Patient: sex F, age 65
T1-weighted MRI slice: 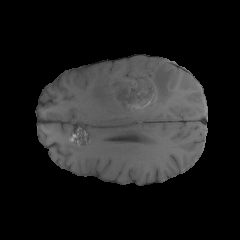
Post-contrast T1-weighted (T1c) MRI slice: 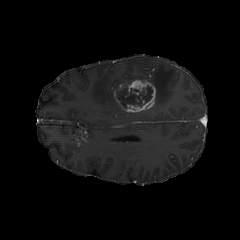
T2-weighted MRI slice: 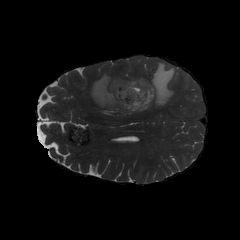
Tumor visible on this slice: yes
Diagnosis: Glioblastoma, IDH-wildtype
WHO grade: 4